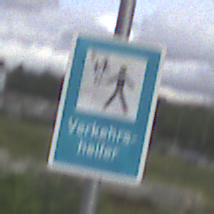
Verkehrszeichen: Verkehrshelfer
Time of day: MorningAfternoon
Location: Outdoor (Suburban)
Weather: PartlyCloudy
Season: NotSpecified
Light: Natural